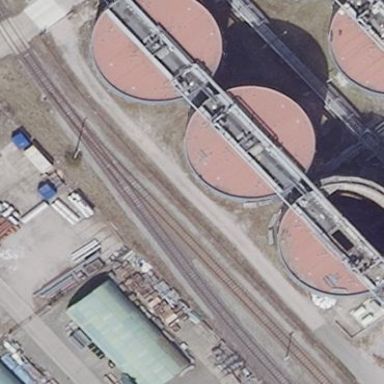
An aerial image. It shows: Storage tank which is man-made and housed in building.